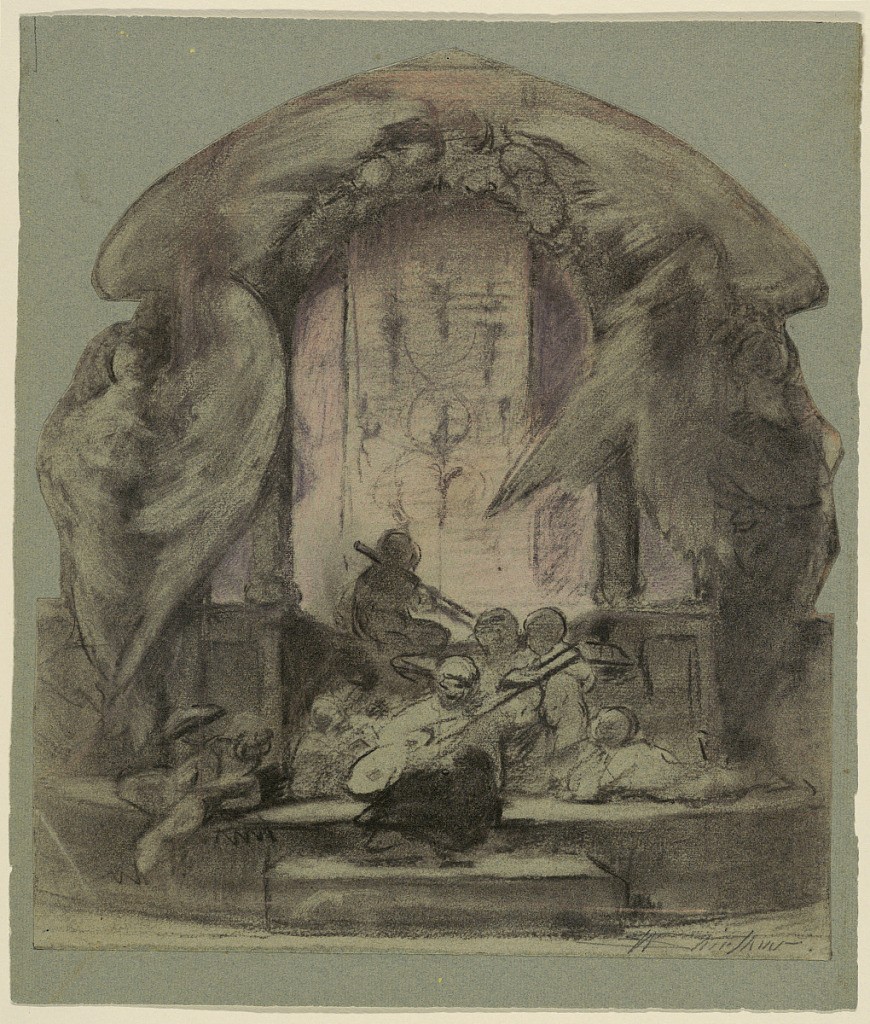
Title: Design for a Painted Wall Decoration
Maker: Walter Shirlaw, American, b. Scotland, 1838–1909
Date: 1875–80
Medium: Black, purple, and rose crayons pastel on grey paper
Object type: Drawing
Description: The upper part of design cut out along the outlines, painted on top. Children seated upon the floor and the balustrade of a platform and kneeling upon it playing musical instruments, while other children listen. Winged women stand laterally, their outside wings raised and sheltering cherubim. The platform stands, apparently, before a painted window.